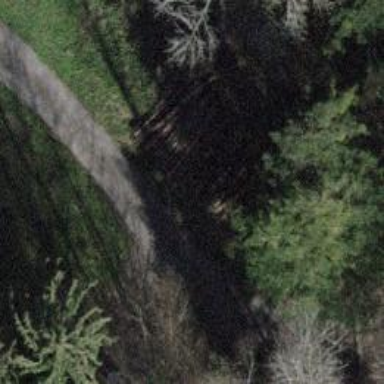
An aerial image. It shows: Path.